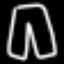
Label: pants